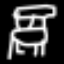
Label: chair